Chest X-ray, AP view. Patient: 59 years old, sex M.
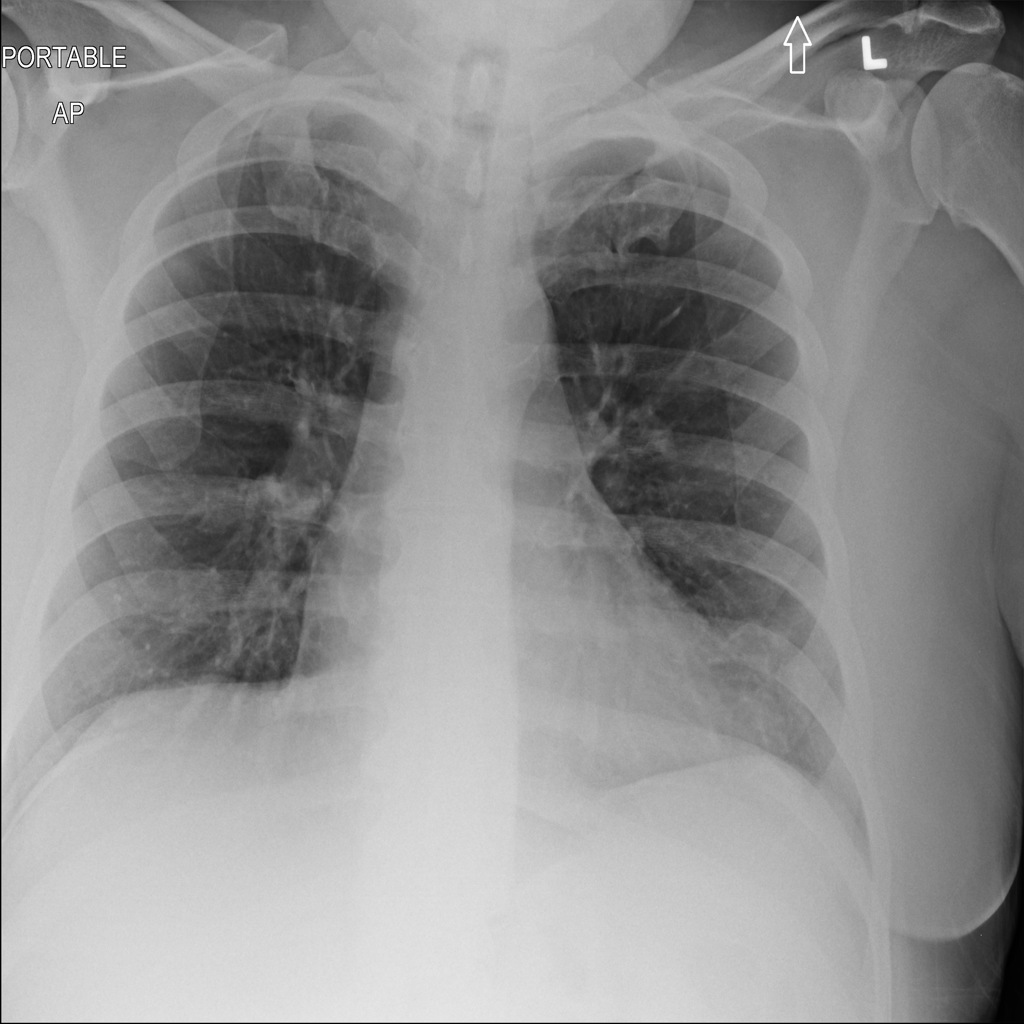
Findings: No Finding